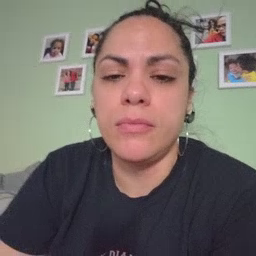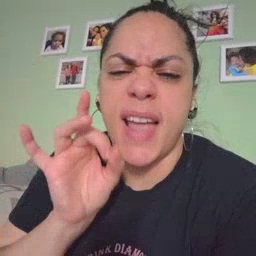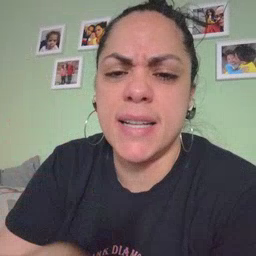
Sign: hate